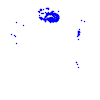
Particle: electron